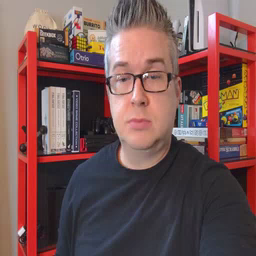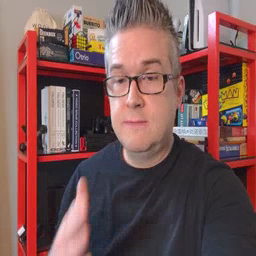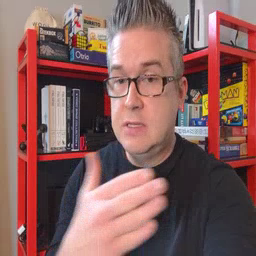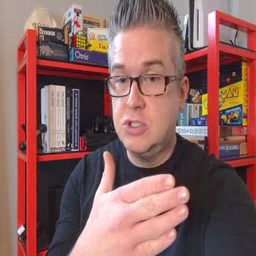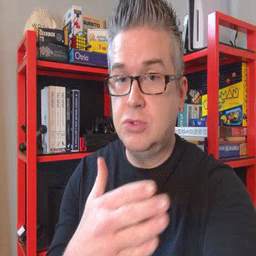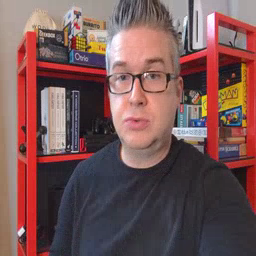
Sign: fish